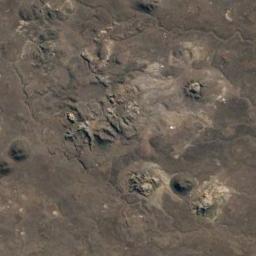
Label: desert